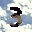
Label: 3